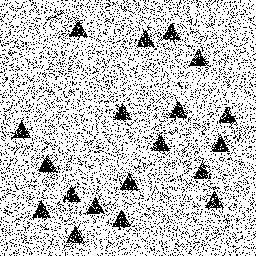
Squares: 0
Triangles: 19
Stars: 0
Total shapes: 19